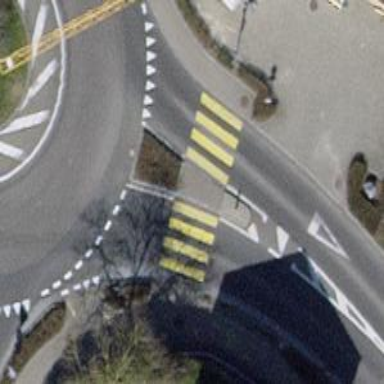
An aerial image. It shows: Zebra crossing on the road.